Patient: sex M, age 24
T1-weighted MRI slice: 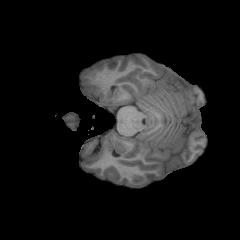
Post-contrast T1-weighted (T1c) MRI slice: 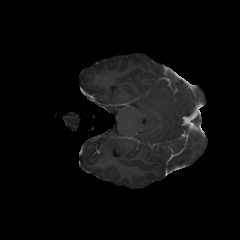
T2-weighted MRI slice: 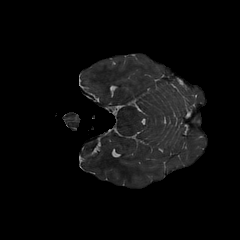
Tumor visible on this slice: no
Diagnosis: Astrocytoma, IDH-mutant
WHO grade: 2